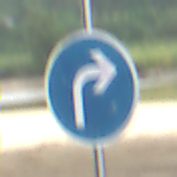
Verkehrszeichen: VorgeschriebeneFahrtrichtungRechts
Umgebung: Roofed, Beach
Tageszeit: Midday
Wetter: Overcast
Licht: Natural
Jahreszeit: NotSpecified
Kontrast: LowContrast